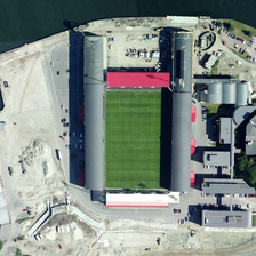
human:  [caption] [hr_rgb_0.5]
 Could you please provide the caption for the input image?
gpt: The stadium with cars parked outside is near the river.

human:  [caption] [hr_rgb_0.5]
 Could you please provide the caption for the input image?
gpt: The stadium with several cars parked outside is near the river.

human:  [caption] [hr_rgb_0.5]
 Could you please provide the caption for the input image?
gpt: A stadium with some vehicles parked outside, near the river.

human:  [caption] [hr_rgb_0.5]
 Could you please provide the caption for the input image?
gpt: The stadium with several cars parked outside is close to a river.

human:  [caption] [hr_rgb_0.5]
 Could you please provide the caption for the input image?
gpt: A stadium with several cars parked is near a river.